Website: crate-barrel
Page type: address-validator
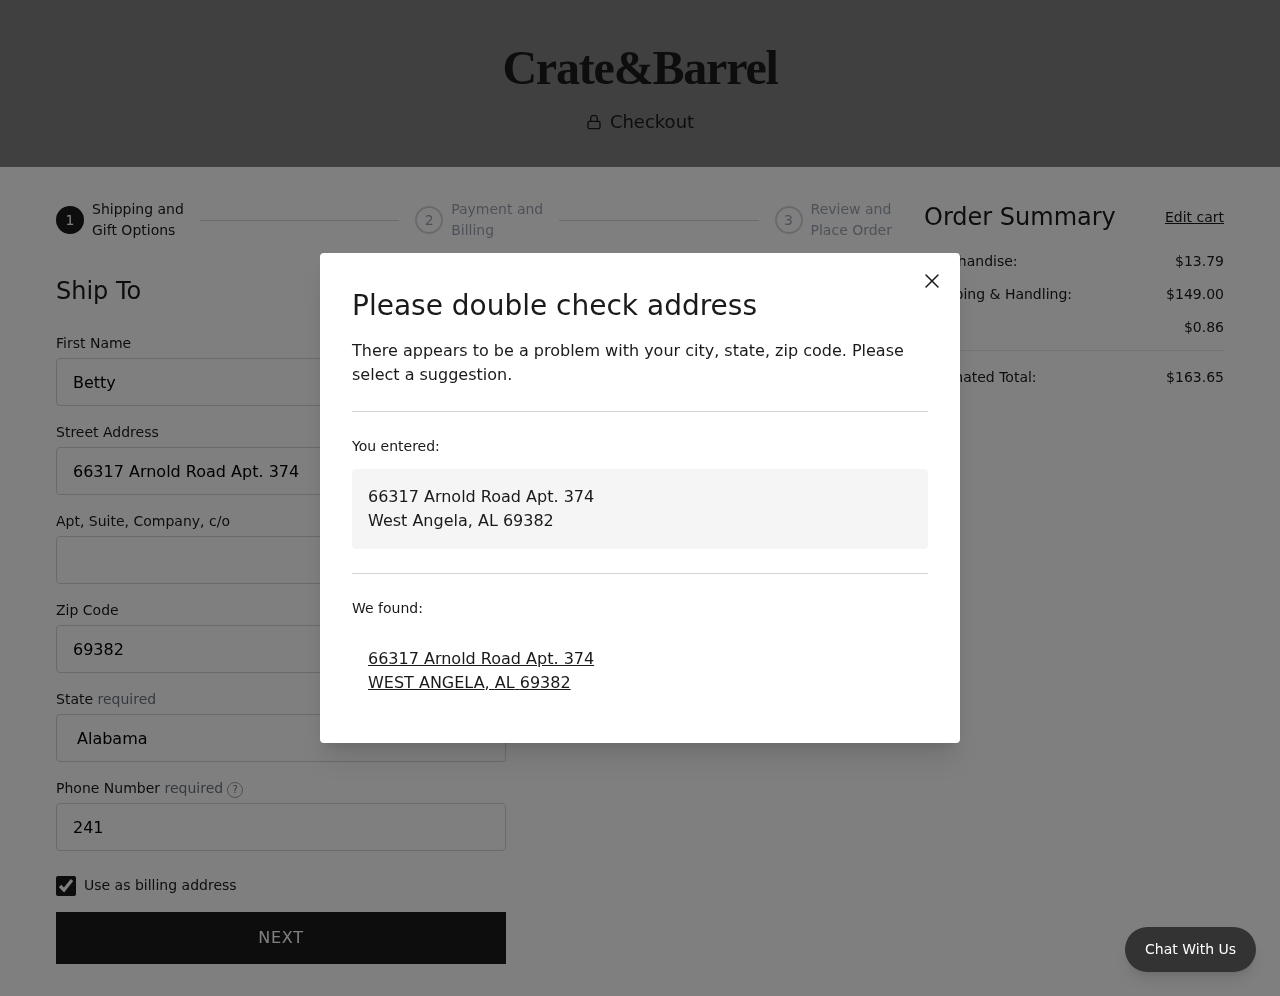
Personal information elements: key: PII_CITY
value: West Angela
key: PII_CITY
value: WEST ANGELA
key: PII_FIRSTNAME
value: Betty
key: PII_PHONE
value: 2418931075
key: PII_POSTCODE
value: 69382
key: PII_STATE
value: Alabama
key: PII_STATE_ABBR
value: AL
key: PII_STREET
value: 66317 Arnold Road Apt. 374
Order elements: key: ORDER_SUBTOTAL
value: $13.79
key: ORDER_SHIPPING_COST
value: $149.00
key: ORDER_TAX
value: $0.86
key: ORDER_TOTAL
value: $163.65